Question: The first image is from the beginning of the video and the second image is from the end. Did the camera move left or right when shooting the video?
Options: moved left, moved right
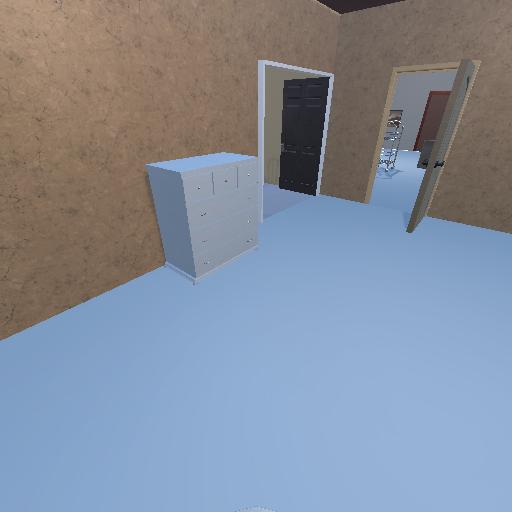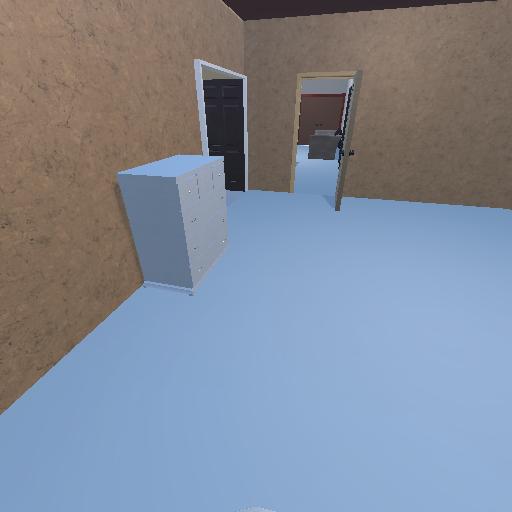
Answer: moved left